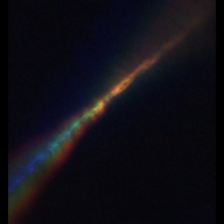
Taxon: Leptocylindrus
Group: Diatoms